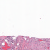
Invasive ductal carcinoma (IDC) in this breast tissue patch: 0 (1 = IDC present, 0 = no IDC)